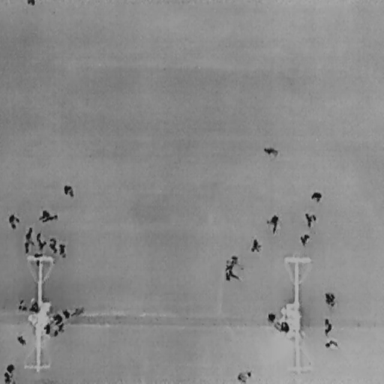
There are 33 People in the infrared image.